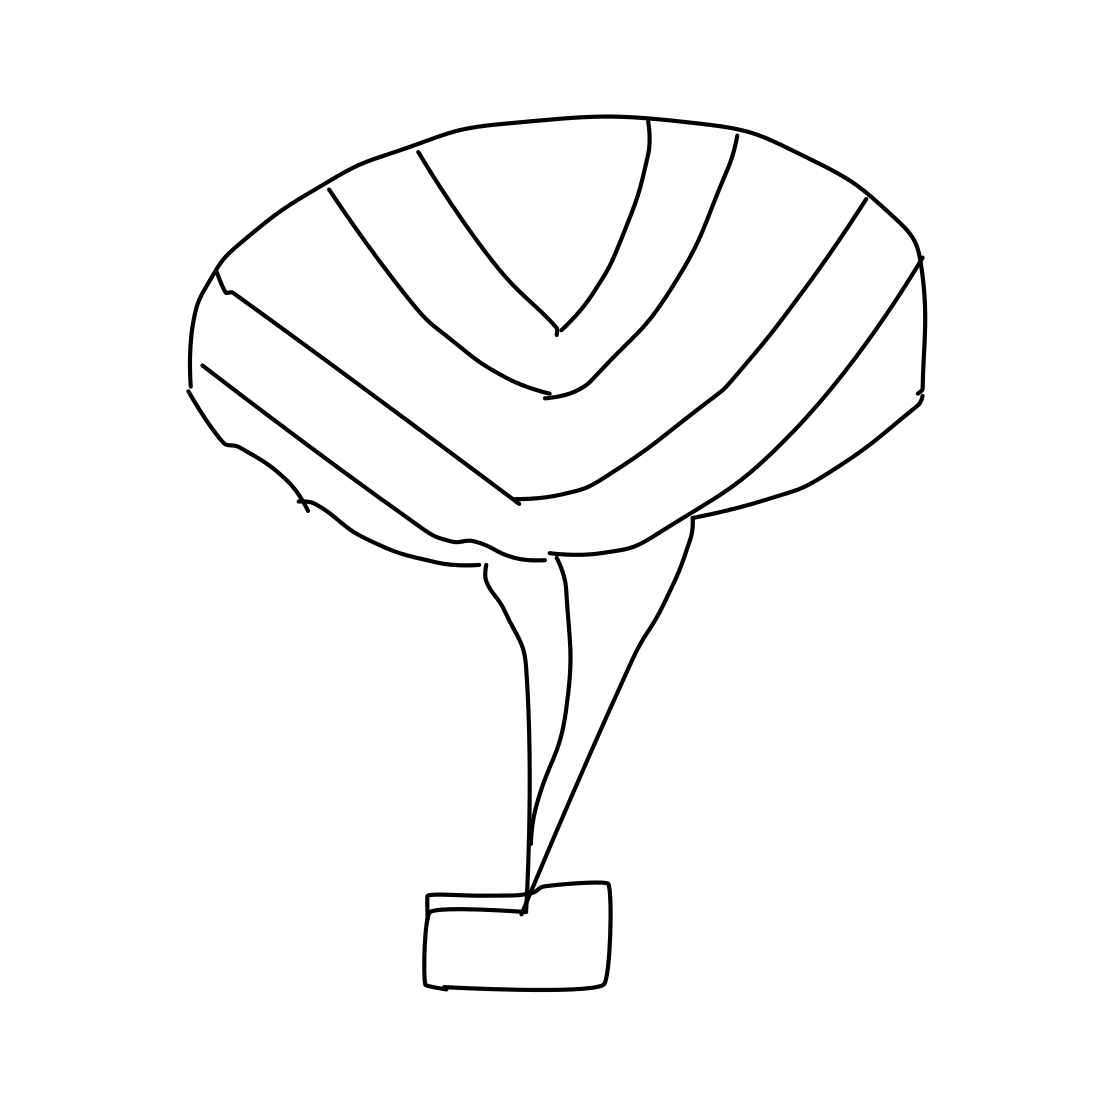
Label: parachute